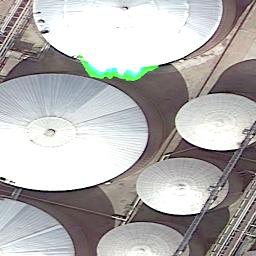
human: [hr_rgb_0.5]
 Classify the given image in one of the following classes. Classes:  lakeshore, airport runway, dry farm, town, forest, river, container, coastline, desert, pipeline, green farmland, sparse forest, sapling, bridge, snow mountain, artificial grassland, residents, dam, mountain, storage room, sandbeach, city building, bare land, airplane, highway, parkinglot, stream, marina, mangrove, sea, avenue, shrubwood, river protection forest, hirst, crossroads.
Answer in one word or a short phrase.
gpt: storage room